Question: Count the number of objects in the diagram.
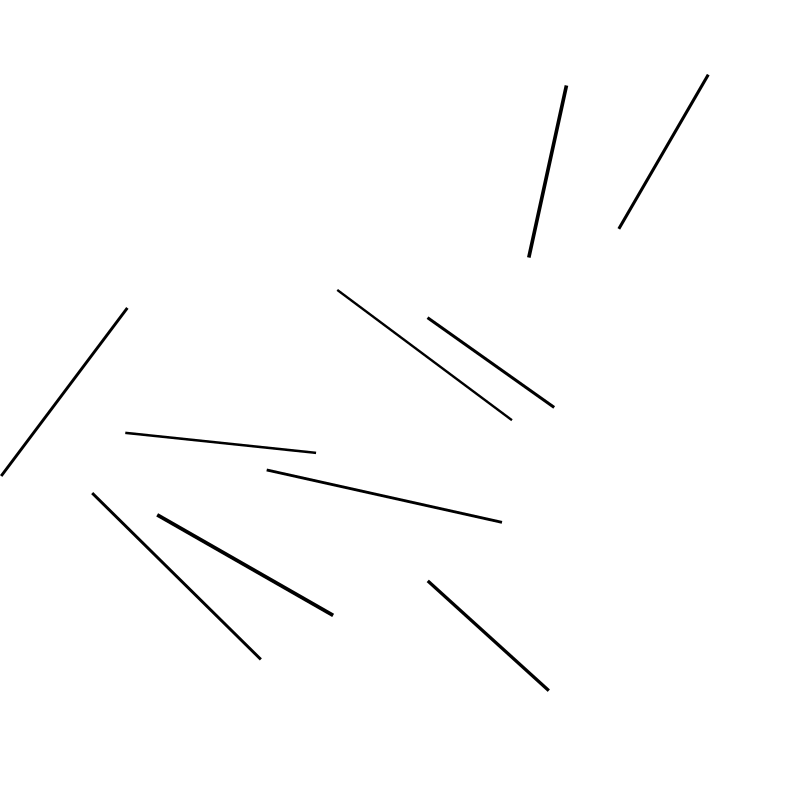
Answer: 10